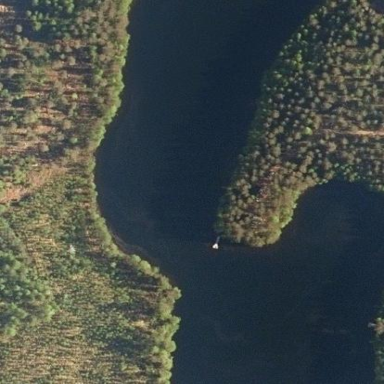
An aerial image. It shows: Beautiful lake surrounded by nature.